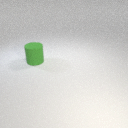
large green rubber cylinder